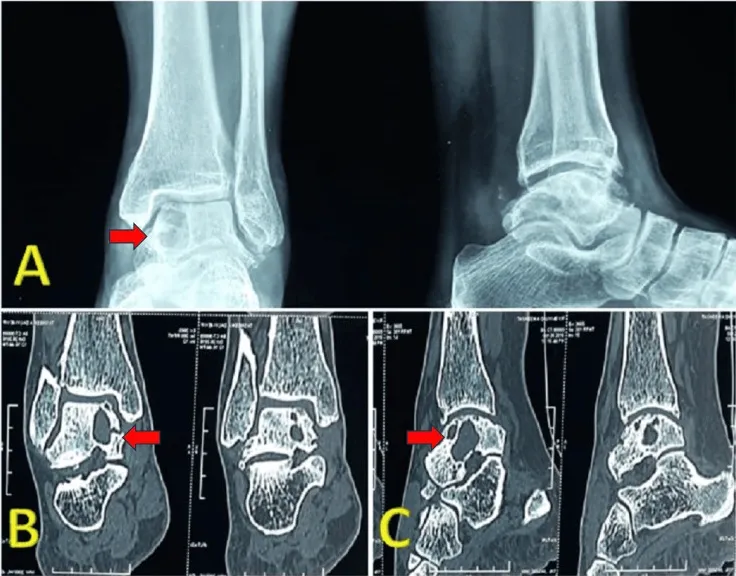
Preoperative Imaging. Figure 1A shows preoperative x-ray showing radiolucent regions in the subchondral area of the medial talar dome and body of the talus, with no joint line disruption. Figure 2B (sagittal) and 2C (coronal) CT scan cuts showing radiolucent multiloculated cyst in the medial talar dome and body, without any signs of bone collapse or expansion.
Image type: radiology (ct)